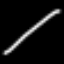
Label: line